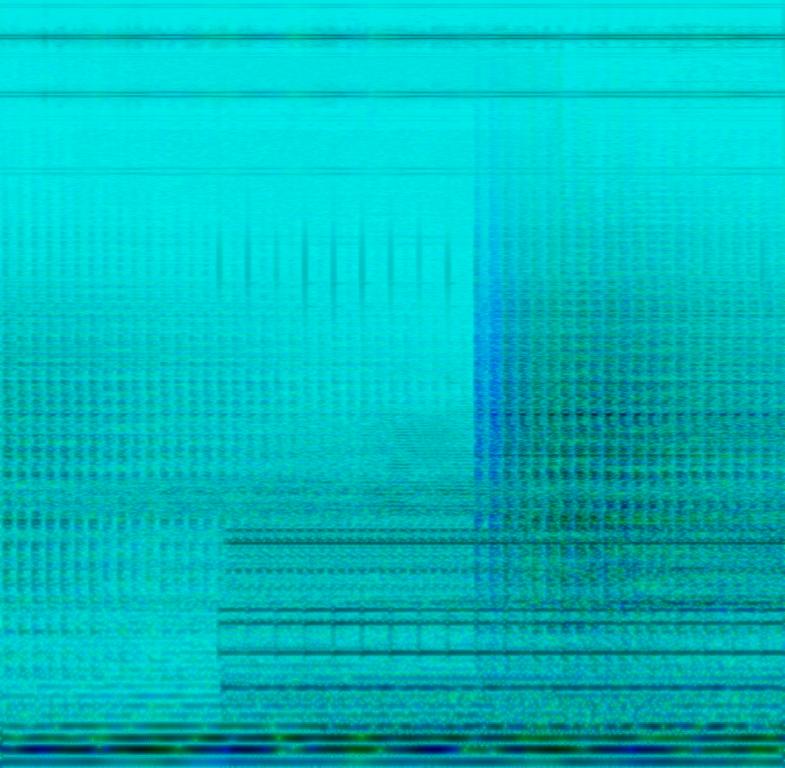
This audio contains a cinematic composition with evolving synth drone sounds. Higher pitched pads, noise sounds panning to both sides of the speakers and arpeggiated short percussive pluck sounds. Some synth strings are playing a dissonant harmony creating more tension. A marimba hit is being played with a lot of reverb. This song may be playing for a movie-scene full of tension.